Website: macys
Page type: customer-info-address
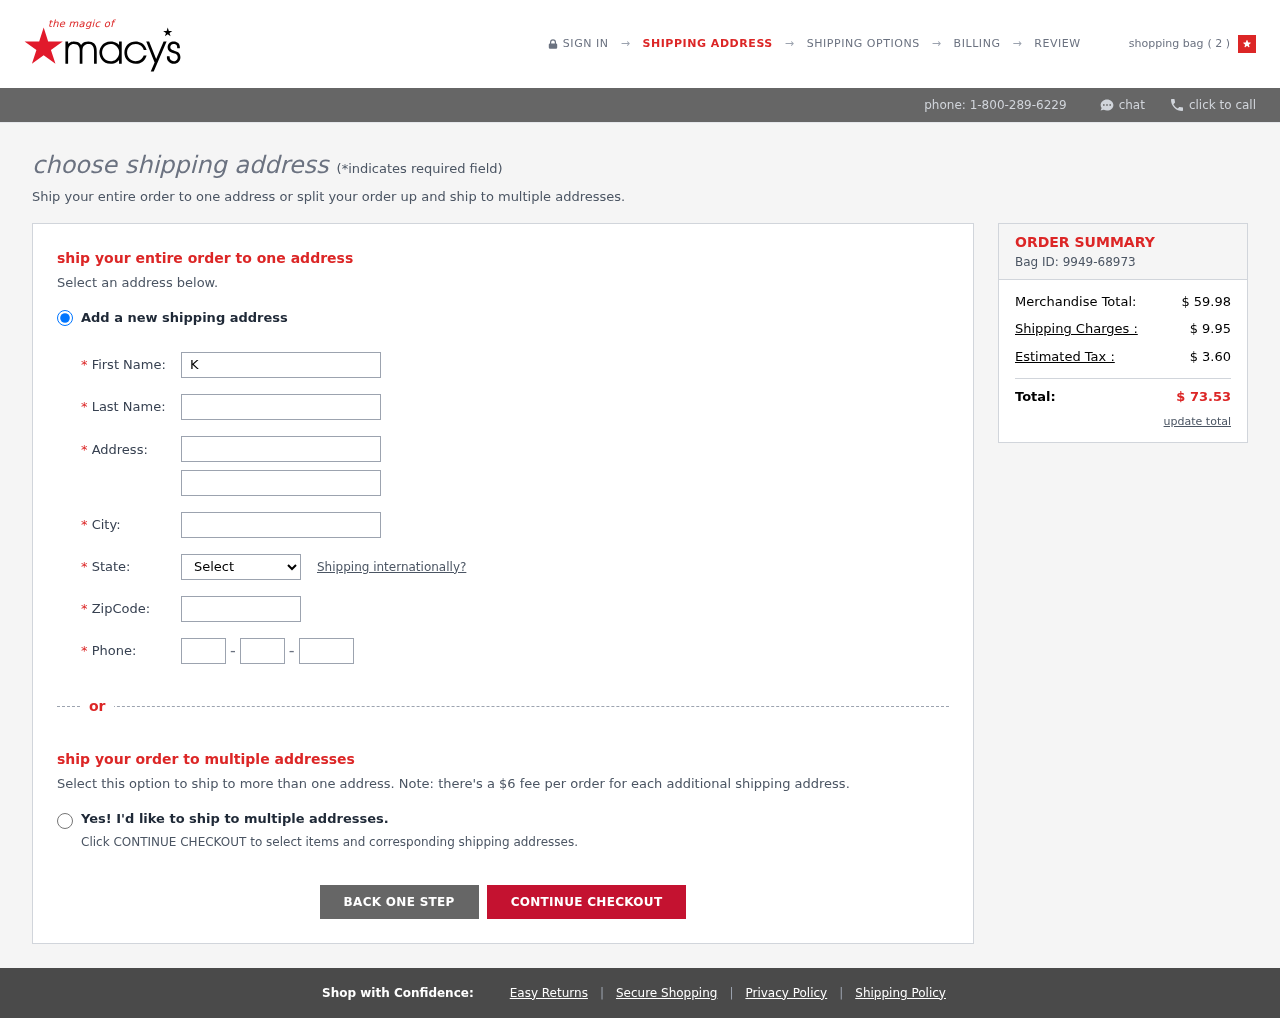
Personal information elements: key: PII_CITY
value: Chelseymouth
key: PII_FIRSTNAME
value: Karen
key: PII_LASTNAME
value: Ward
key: PII_PHONE_AREA
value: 201
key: PII_PHONE_PREFIX
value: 967
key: PII_PHONE_SUFFIX
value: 5069
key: PII_POSTCODE
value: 38418
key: PII_STATE_ABBR
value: DC
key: PII_STREET
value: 950 Crystal Summit
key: PII_STREET2
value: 903 Kelly Field
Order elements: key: ORDER_NUM_ITEMS
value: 2
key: ORDER_ID
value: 9949-68973
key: ORDER_SUBTOTAL
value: $ 59.98
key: ORDER_SHIPPING_COST
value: $ 9.95
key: ORDER_TAX
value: $ 3.60
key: ORDER_TOTAL
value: $ 73.53